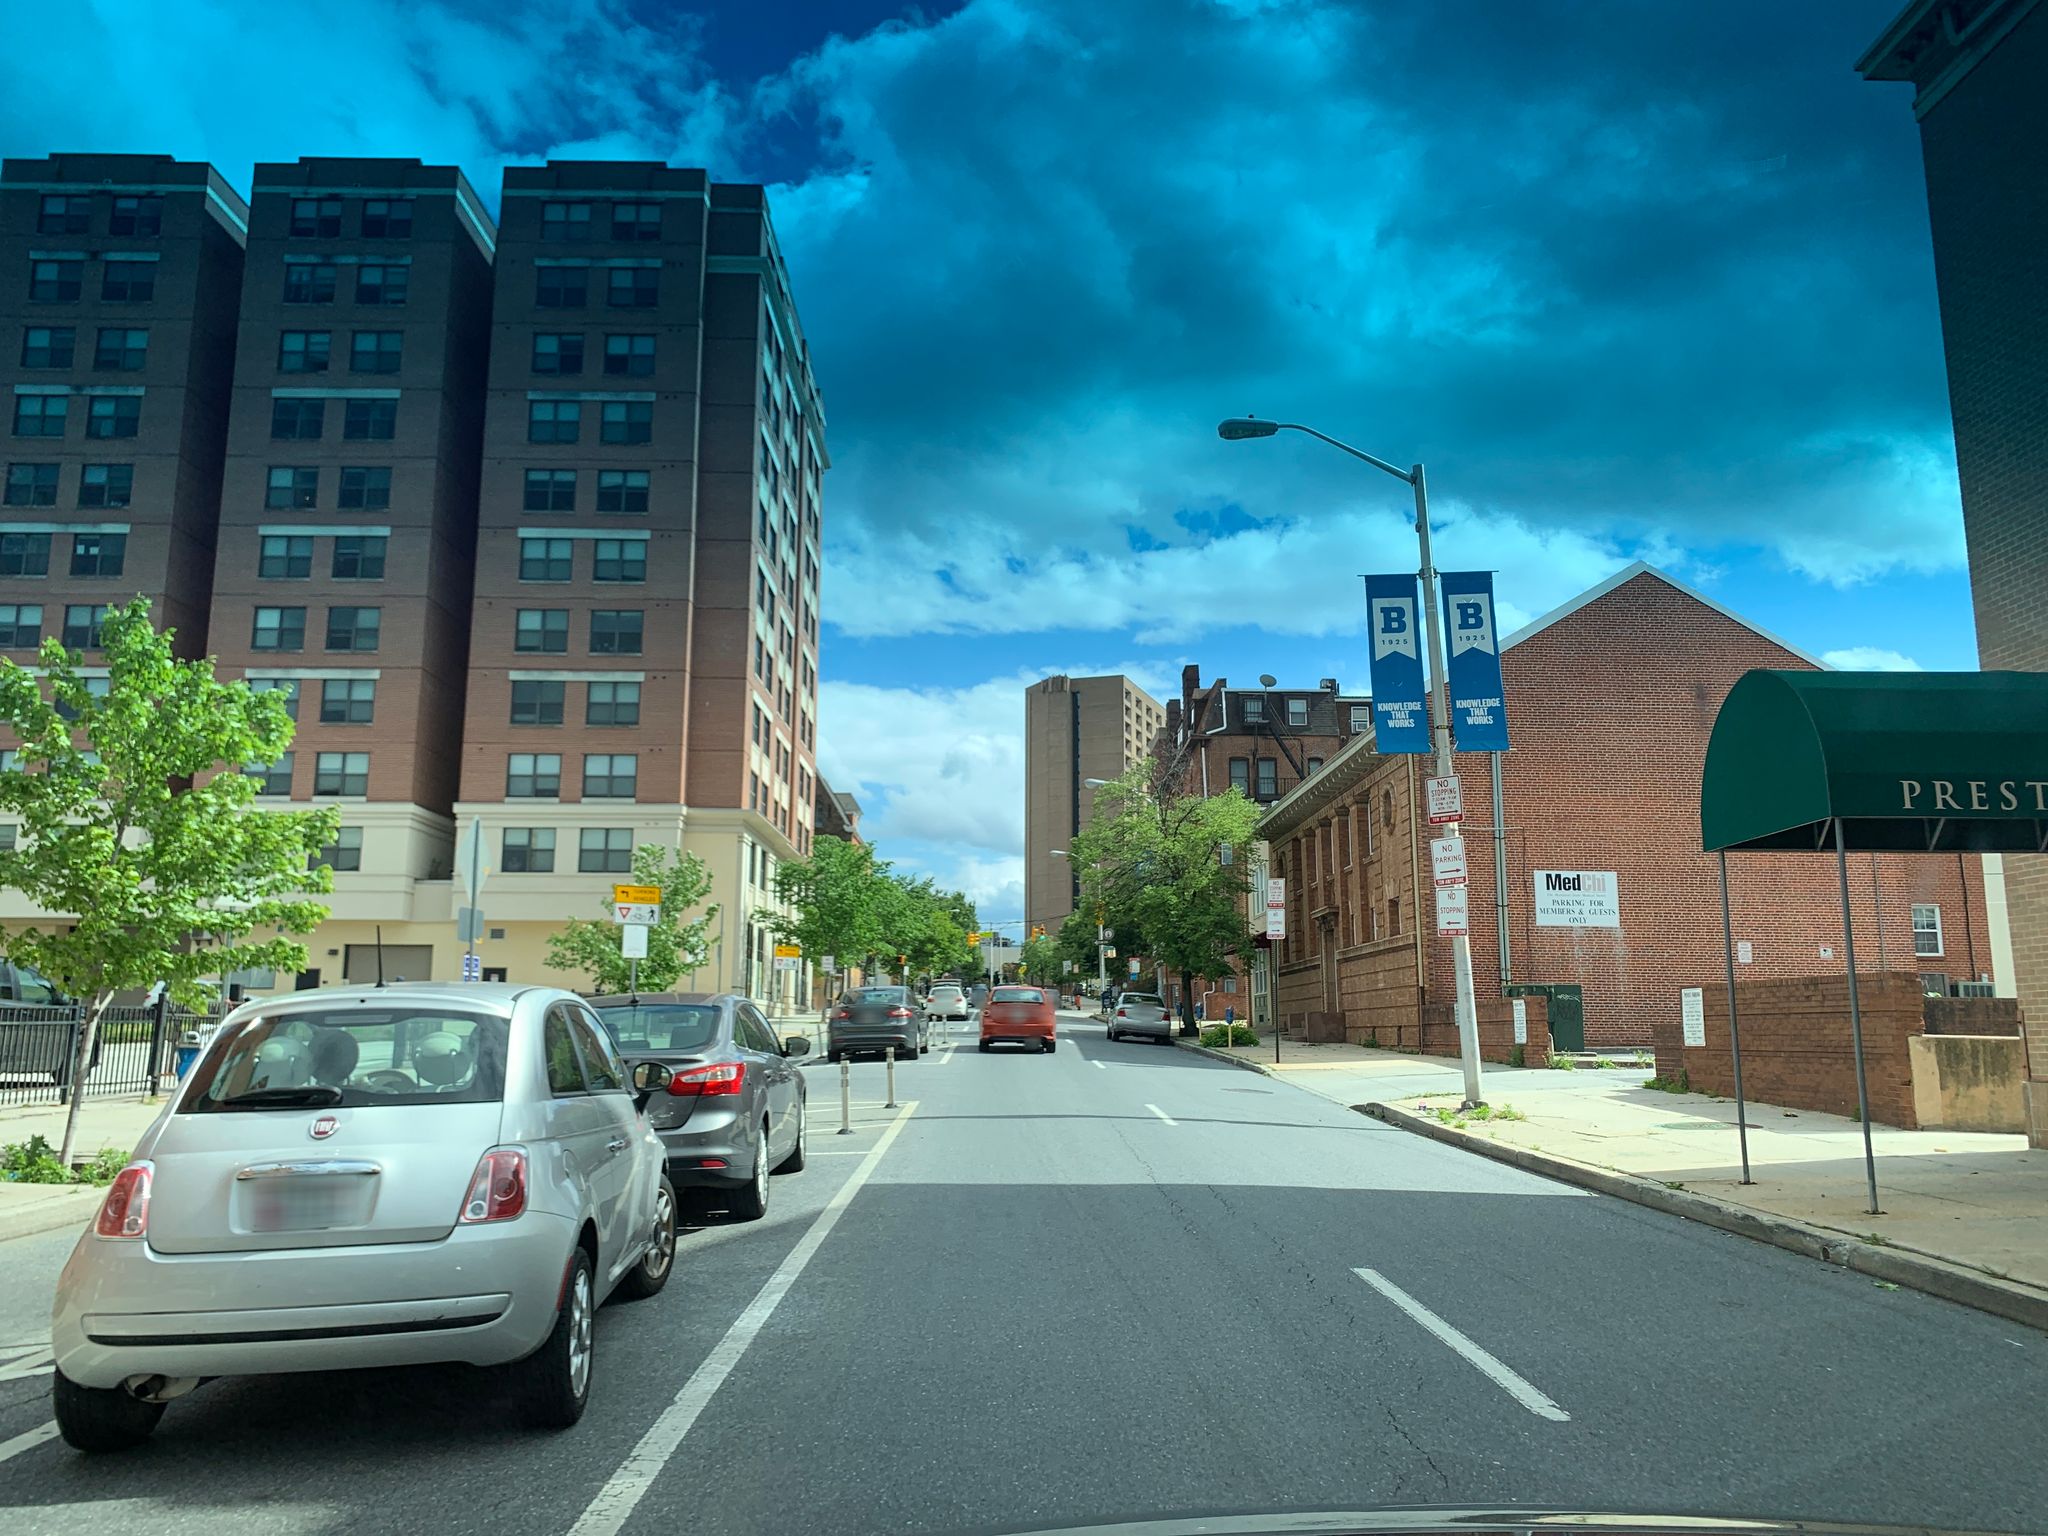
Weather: cloudy
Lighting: day
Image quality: good
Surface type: driving surface
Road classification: secondary
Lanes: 2
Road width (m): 2.0
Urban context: urban centre
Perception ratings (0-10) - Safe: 7.69, Lively: 9.12, Beautiful: 7.54, Boring: 2.38, Depressing: 2.16, Wealthy: 6.48